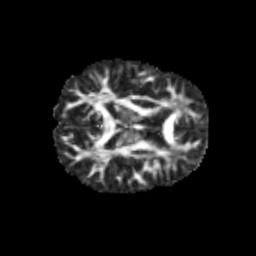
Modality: FA
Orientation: axial
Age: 12
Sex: female
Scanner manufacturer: siemens
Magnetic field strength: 3 T
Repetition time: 3.8 s
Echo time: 0.07 s